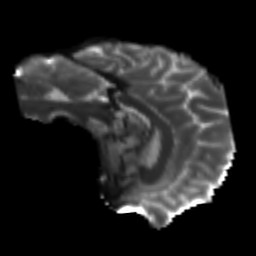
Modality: T2w
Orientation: sagittal
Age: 29
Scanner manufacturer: siemens
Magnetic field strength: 3 T
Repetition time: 4.52 s
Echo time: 0.084 s